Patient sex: M
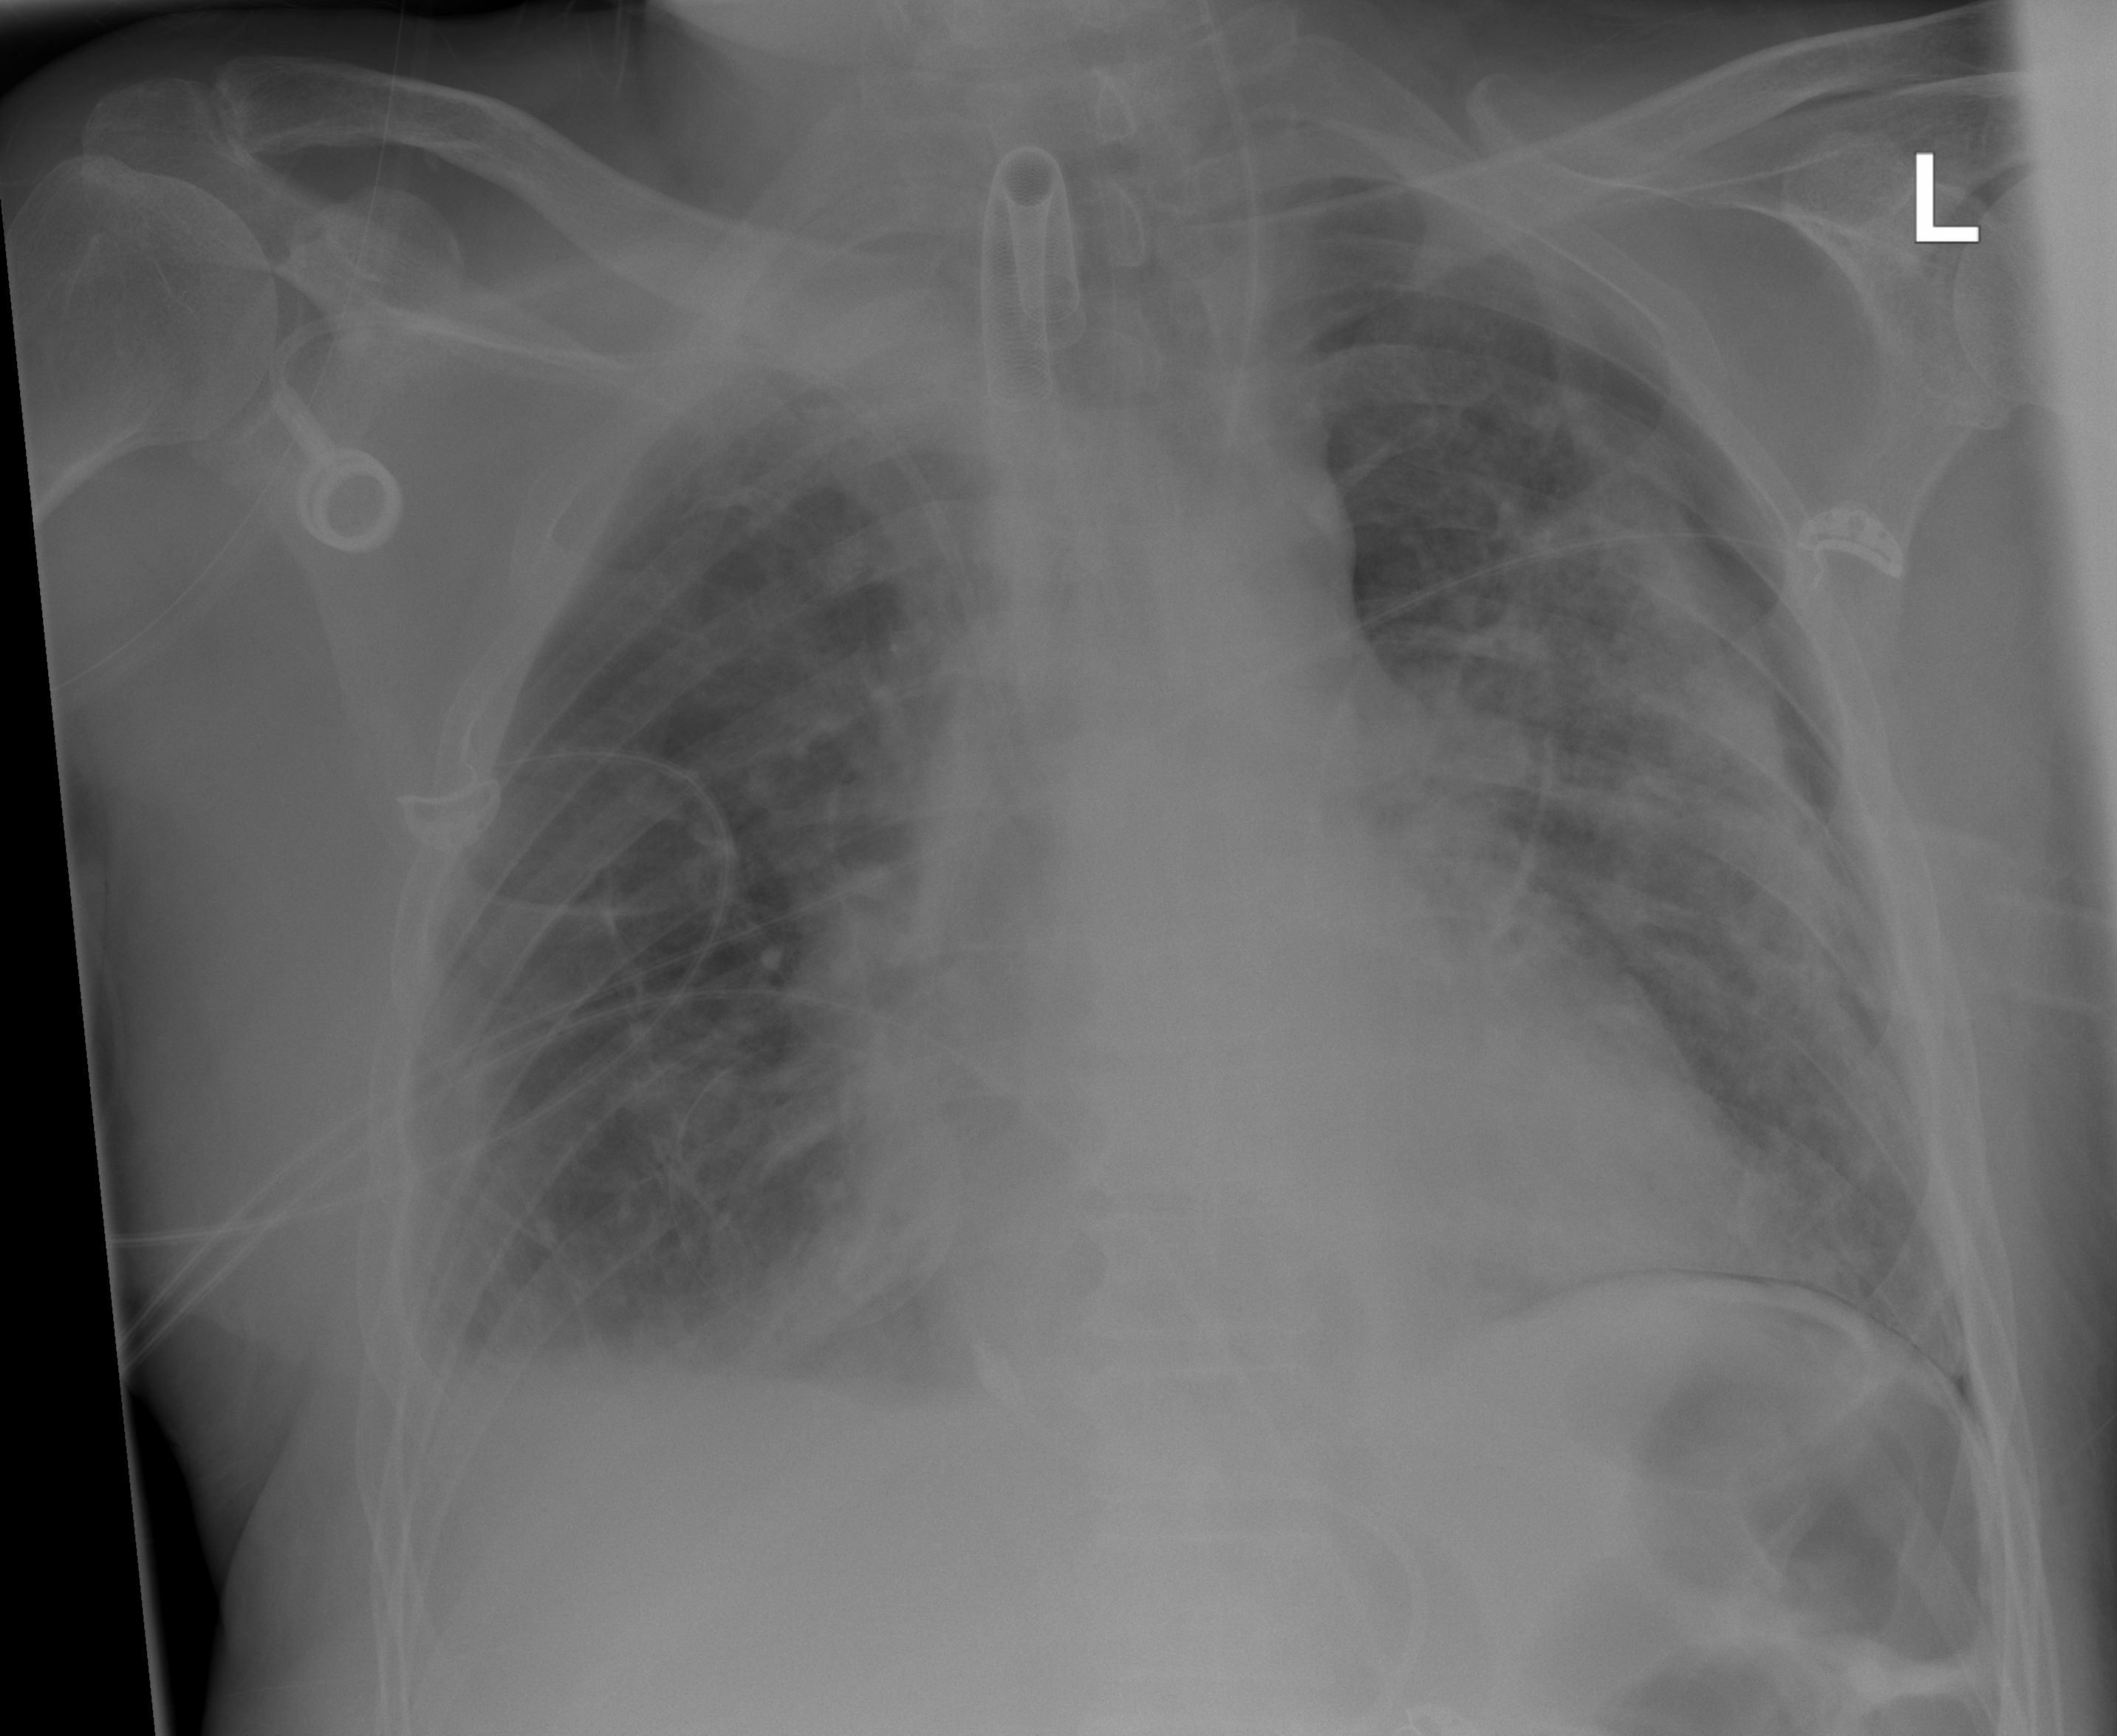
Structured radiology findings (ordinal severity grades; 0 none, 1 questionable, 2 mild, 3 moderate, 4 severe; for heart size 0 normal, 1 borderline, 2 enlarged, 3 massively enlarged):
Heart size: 0
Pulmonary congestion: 0
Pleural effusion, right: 2
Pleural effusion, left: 1
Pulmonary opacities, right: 0
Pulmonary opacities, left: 1
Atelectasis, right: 2
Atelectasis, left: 2